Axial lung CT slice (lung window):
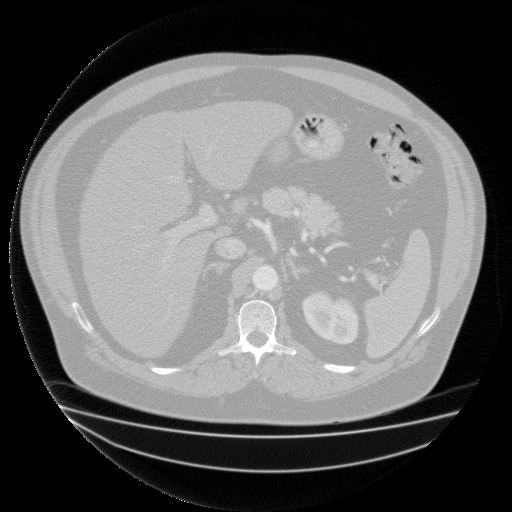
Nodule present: no